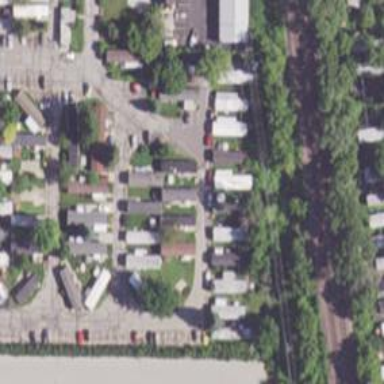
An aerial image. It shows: Residential area known as trailer park.